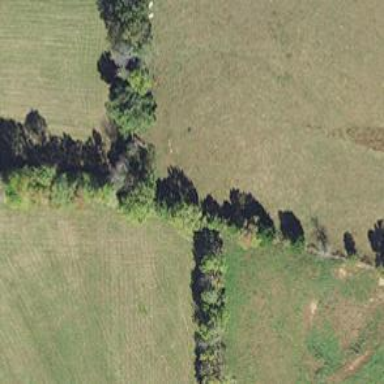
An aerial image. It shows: Row of trees in natural setting.